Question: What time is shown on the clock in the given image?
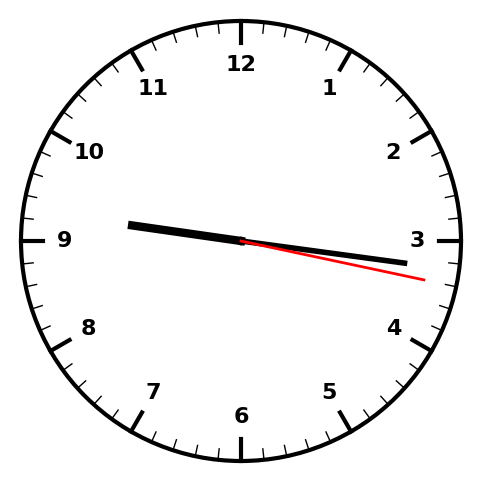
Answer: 09:16:17